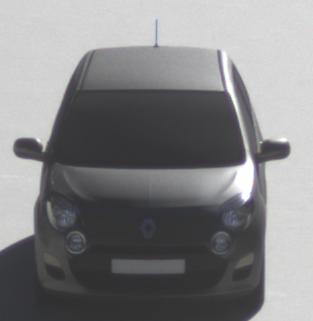
Make: Renault
Model: Twingo 1.2 LEV 16V 75
Detailed model: Twingo (II)
Model produced from: 2012/01
Model produced until: 2014/07
Doors: 3
Color: gray
Road condition: dry road
Daytime: midday
Contrast: high contrast